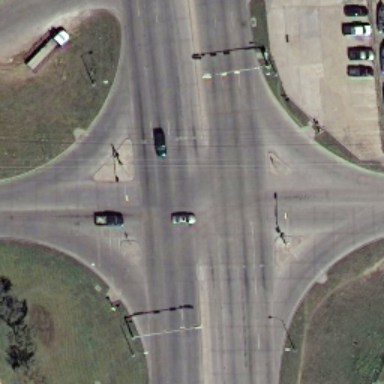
An intersection with some cars on the road .